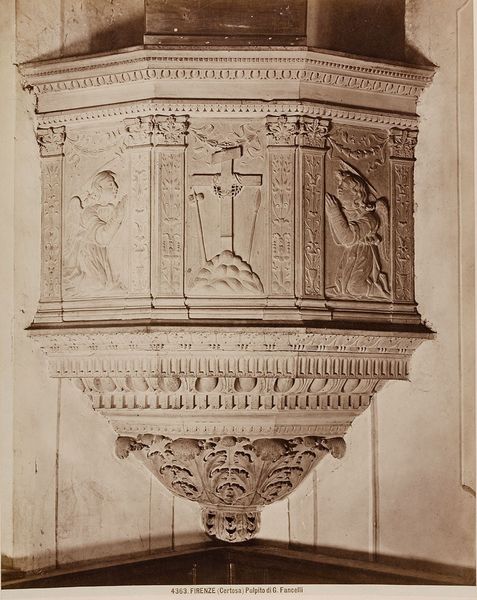
Titel: Firenze (Certosa) - Pulpito di G. Fancelli
Künstler: Giacomo Brogi
Standort: Hamburg
Institution: Museum für Kunst und Gewerbe Hamburg
Schlagwörter: foto, fotografie, photographie, kloster, photo, kanzel, gottesdienst, abtei, liturgie, konvent, albumin, gottesverehrung, kirchenausstattung, san, lichtbild, sachfotografie, historische, lorenzo, bildwerke, angewandte und bildende kunst, hessische systematik, schwarzweißpositivverfahren, silbersalzverfahren, schwarzweißfotografie, gebäude, örtlichkeit, straße, stätte, objektstudien, sachphotographie, albuminpapier, certosa, galluzzo